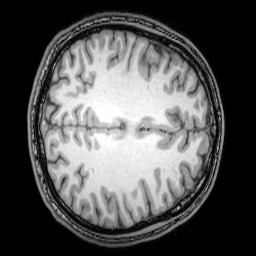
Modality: T1w
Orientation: axial
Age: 24
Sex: male
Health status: healthy
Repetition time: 0.081 s
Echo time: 0.037 s